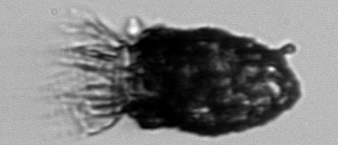
Label: Stenosemella_pacifica